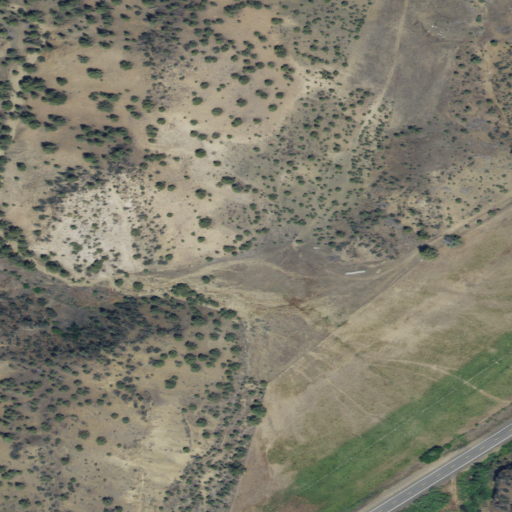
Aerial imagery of valley in Oregon named Cougar Gulch containing shrub, grassland, cultivated crops, open development, and low intensity development